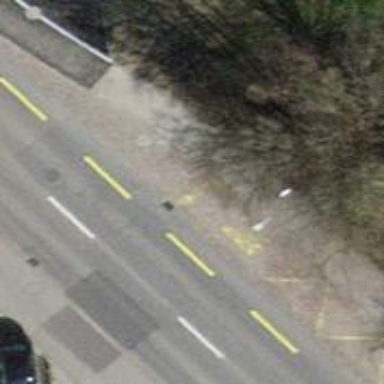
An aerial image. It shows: Bus stop with platform for public transport.